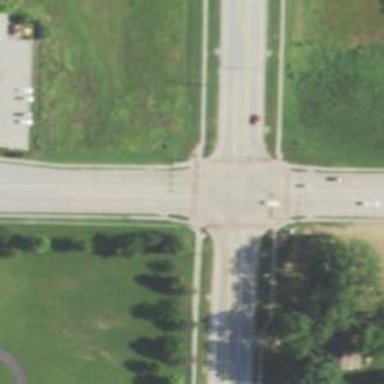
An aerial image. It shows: Crossing on the road.